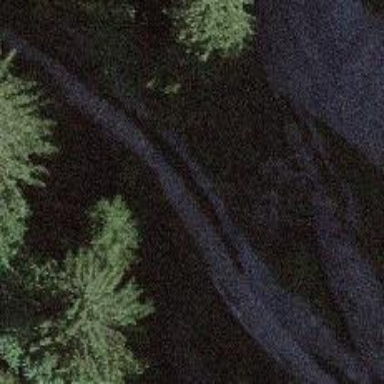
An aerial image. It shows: Path leading to bridge.